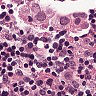
Metastatic tissue present: yes